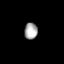
Tissue: prostate
Cell type: T cells
Senescence score: 0.3453
Nuclear area (px): 214
Mean DAPI intensity: 168.037